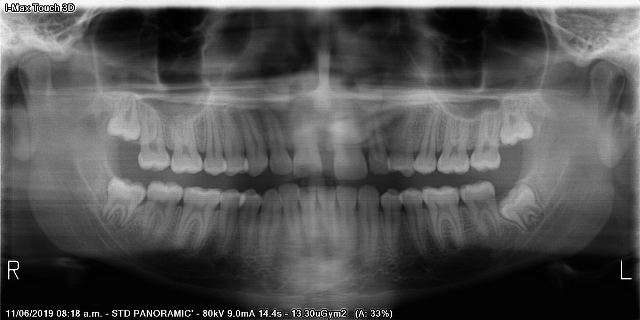
adult